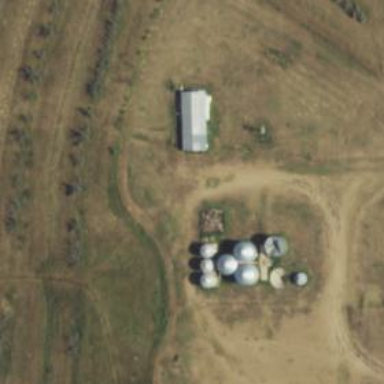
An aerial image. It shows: Silo.